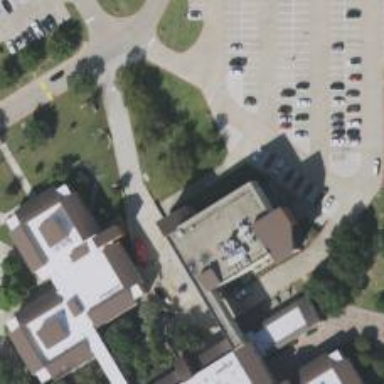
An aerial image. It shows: University building.